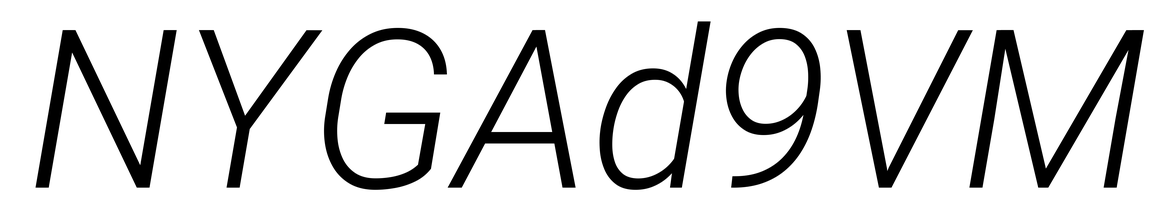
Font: Roboto-Italic_Light_Italic